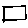
Label: square